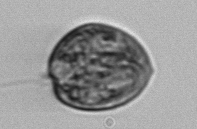
Label: Prorocentrum